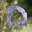
Label: 0